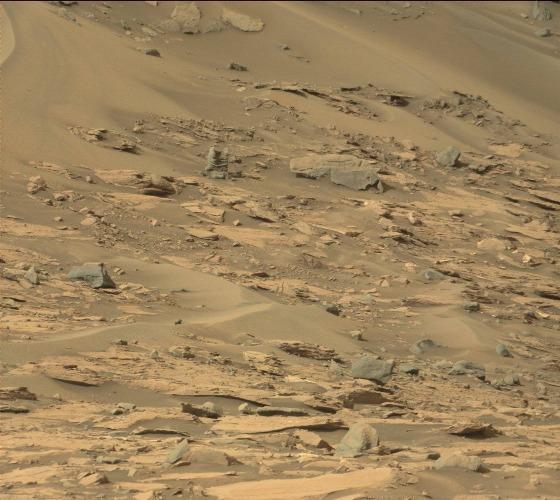
Terrain classes present: Bedrock, Gravel / Sand / Soil, Rock, Shadow